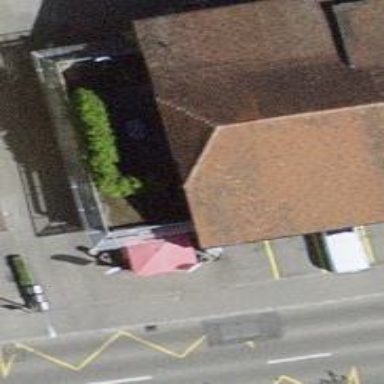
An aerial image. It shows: Fast food establishment.